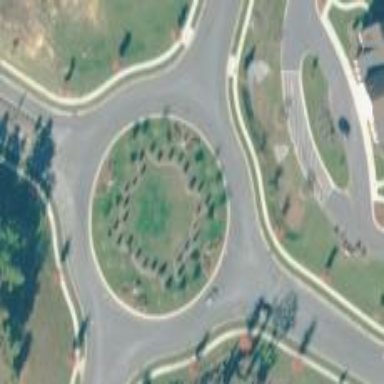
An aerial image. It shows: Residential road with asphalt surface leading to roundabout.